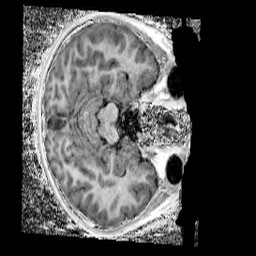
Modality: UNIT1_denoised
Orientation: axial
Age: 10
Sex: male
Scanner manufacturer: siemens
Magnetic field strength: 3 T
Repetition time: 4 s
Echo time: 0.00299 s